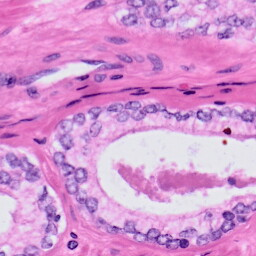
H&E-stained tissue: Prostate